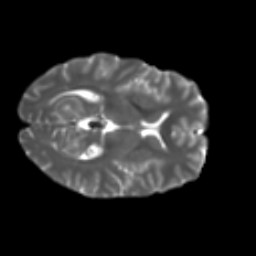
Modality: T2w
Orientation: axial
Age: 35
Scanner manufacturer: ge
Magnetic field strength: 3 T
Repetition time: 7.8 s
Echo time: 0.0606 s